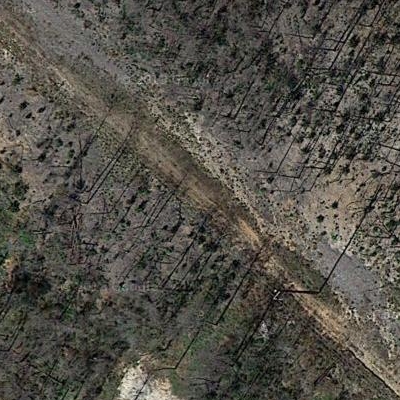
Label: Forest